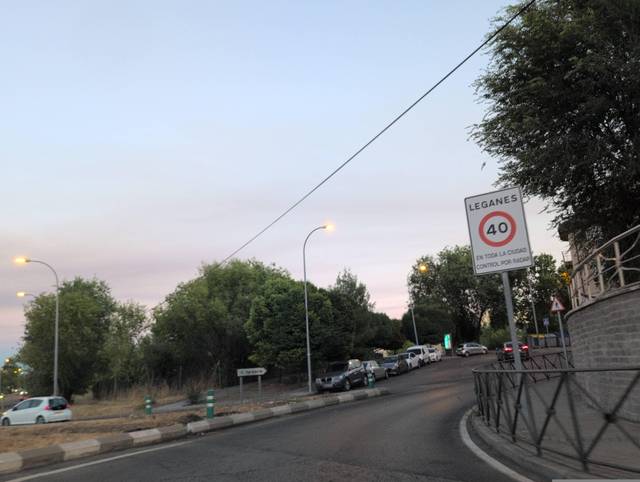
Region: Spain
Coordinates: 40.321, -3.753